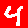
Digit: 4